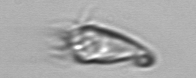
Label: Paratontonia_gracillima